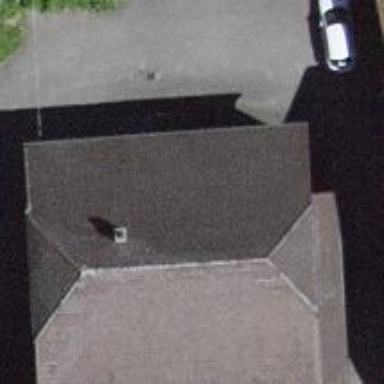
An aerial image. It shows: Residential building.